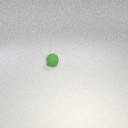
small green rubber sphere